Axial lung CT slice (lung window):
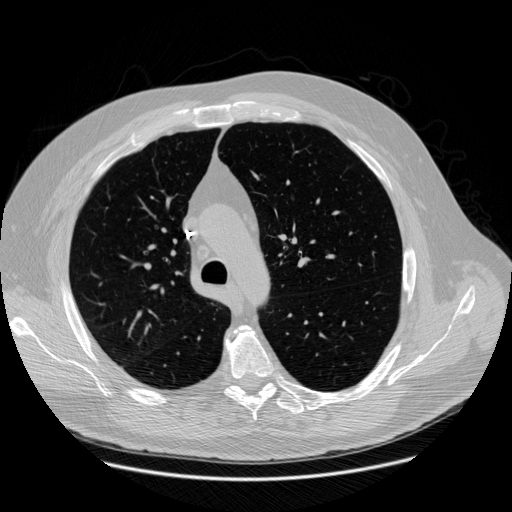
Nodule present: no